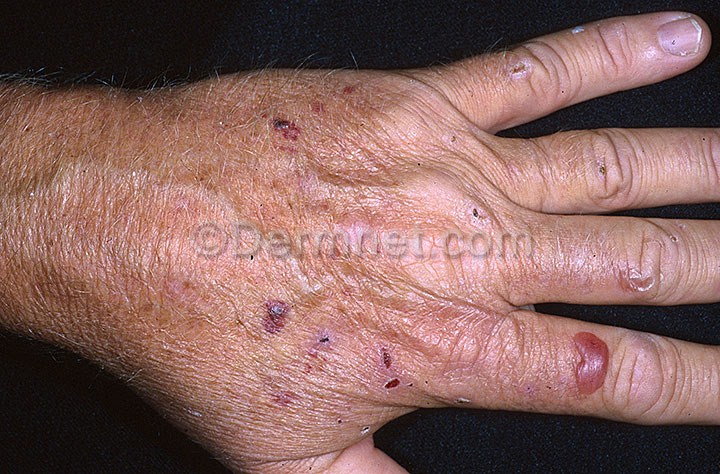
Disease: Light Diseases and Disorders of Pigmentation